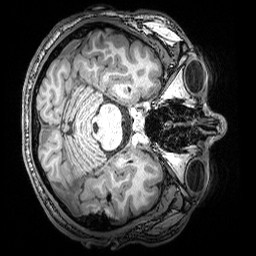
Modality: T1w
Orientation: axial
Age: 30
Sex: male
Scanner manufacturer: siemens
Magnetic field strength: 3 T
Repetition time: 2.53 s
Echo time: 0.00388 s